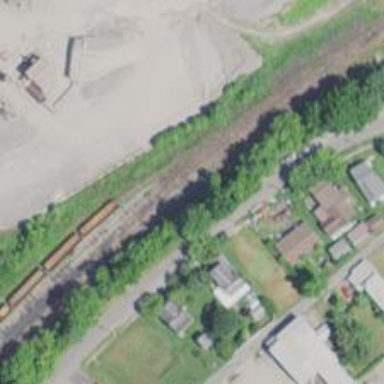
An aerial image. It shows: Railway track.